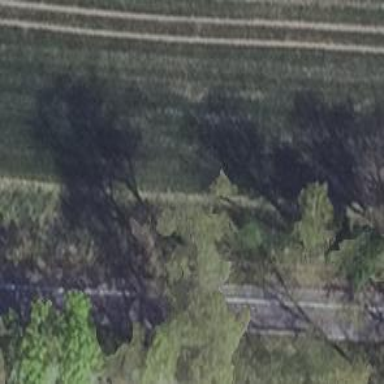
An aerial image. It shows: Row of deciduous broadleaved trees.